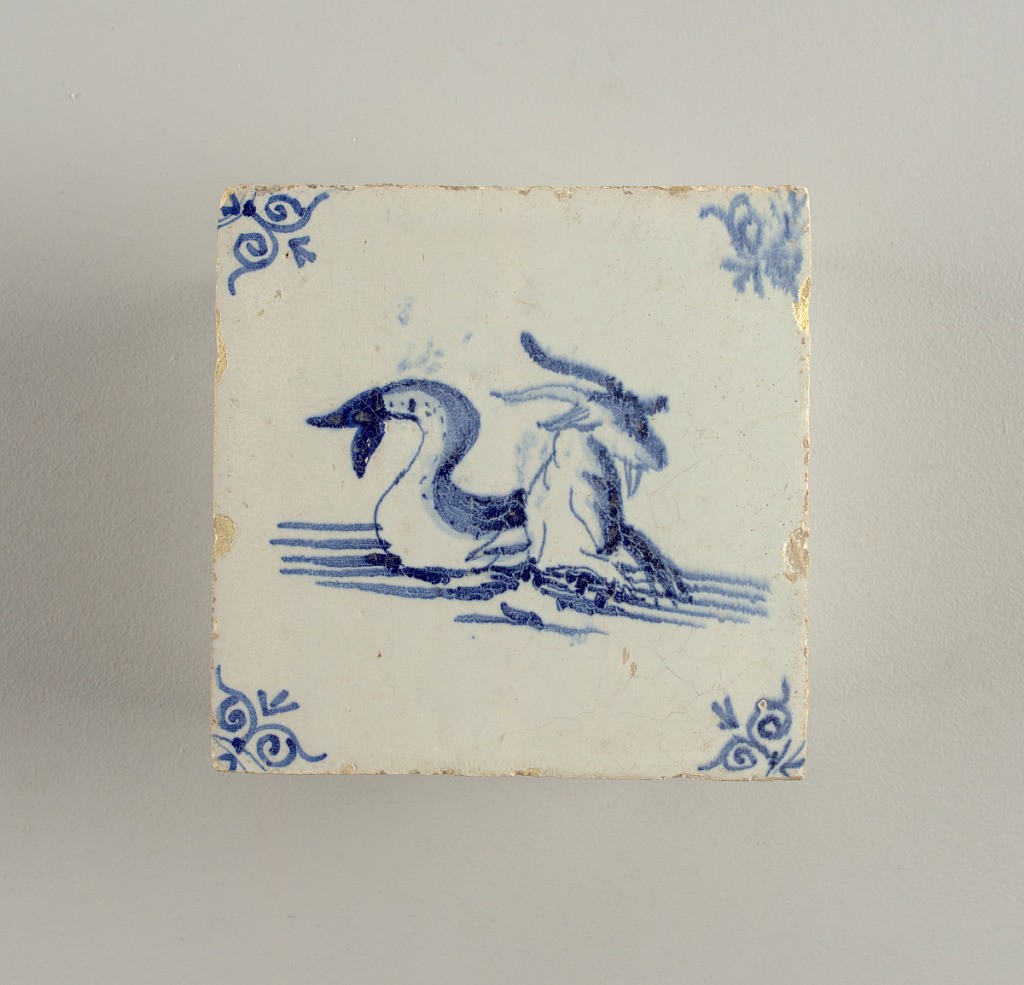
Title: Tile
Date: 1701–25
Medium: Tin-enamelled earthenware
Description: Bluish-white field. In center, blue sea-goat riding upon water. In corners, scroll decoration.